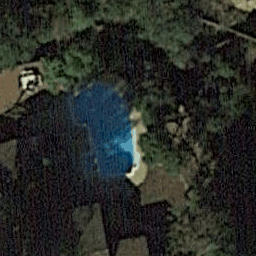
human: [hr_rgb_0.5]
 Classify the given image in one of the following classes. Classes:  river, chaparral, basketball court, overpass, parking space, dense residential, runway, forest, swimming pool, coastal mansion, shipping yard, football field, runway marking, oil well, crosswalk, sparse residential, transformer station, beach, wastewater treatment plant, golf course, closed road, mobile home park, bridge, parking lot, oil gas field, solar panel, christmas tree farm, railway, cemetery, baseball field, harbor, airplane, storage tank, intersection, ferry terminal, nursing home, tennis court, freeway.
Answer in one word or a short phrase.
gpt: swimming pool